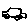
Label: car